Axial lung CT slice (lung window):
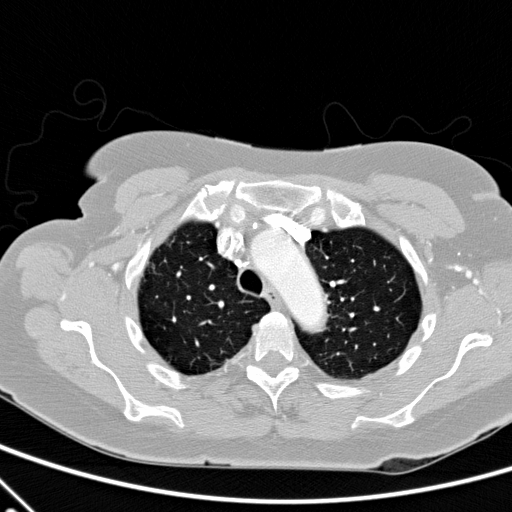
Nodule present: no